Field crop: tomato
Growth stage: 1
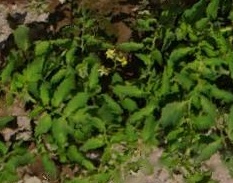
Species: tomato